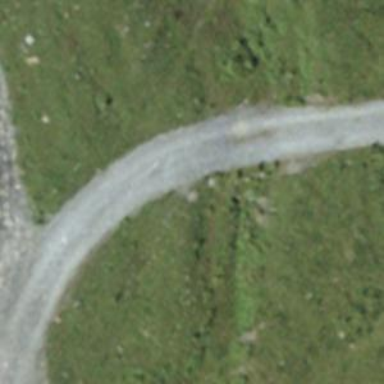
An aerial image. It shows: Gravel service road.